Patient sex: M
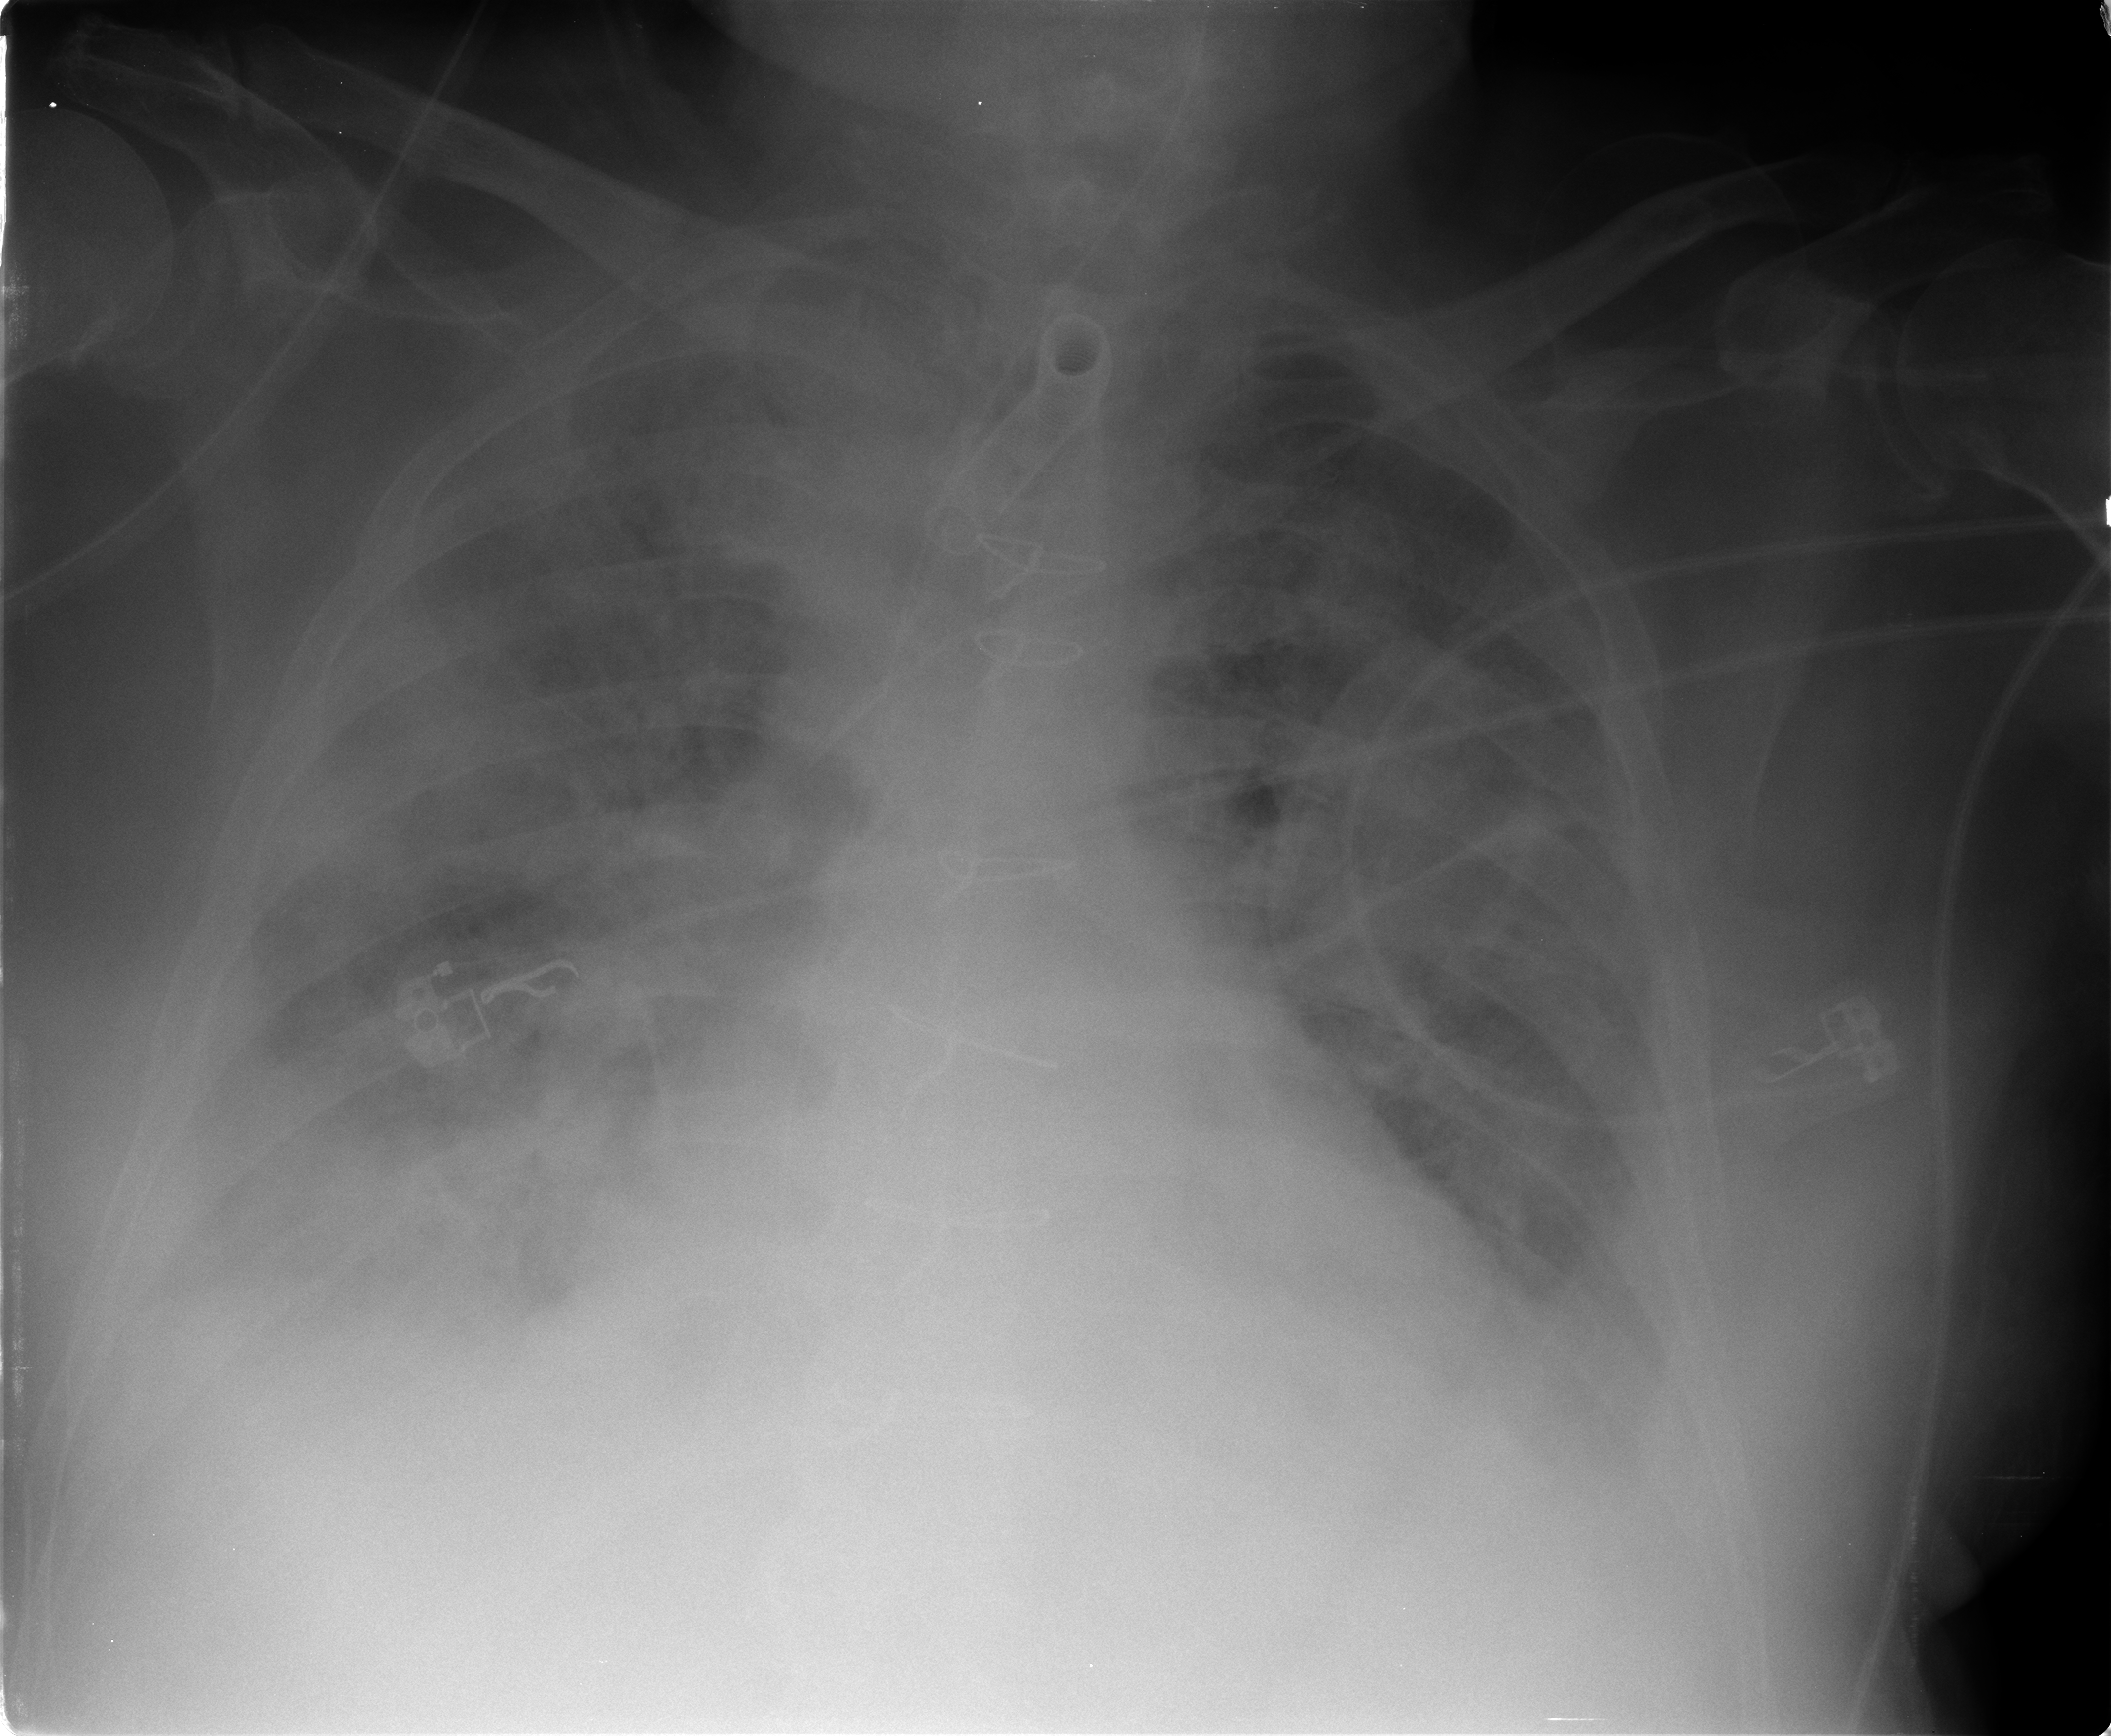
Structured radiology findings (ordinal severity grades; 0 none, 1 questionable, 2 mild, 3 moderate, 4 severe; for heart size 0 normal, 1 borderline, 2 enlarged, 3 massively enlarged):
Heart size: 2
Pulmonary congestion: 2
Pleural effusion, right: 2
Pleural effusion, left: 2
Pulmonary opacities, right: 4
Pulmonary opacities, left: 3
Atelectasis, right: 2
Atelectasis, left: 2